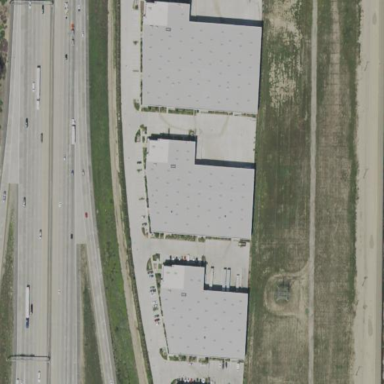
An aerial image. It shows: Industrial building.